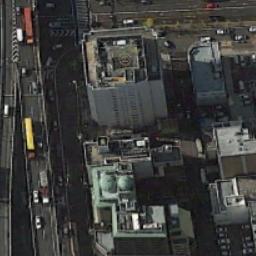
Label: commercial_area